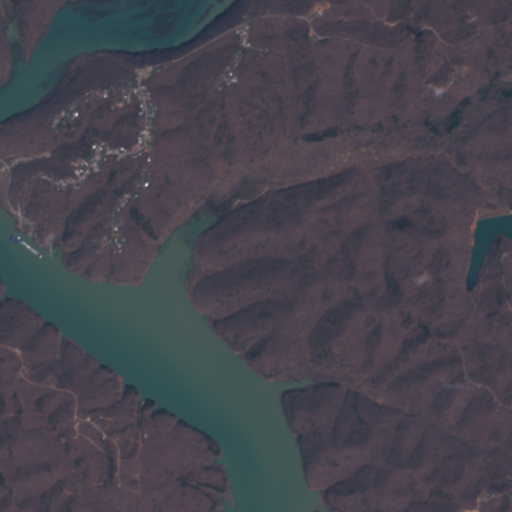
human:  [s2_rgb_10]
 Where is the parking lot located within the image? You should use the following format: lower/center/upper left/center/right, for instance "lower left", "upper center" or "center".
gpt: The parking lot is located in the center left of the image.
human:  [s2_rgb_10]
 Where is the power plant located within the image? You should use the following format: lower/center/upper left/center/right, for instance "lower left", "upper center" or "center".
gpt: There is no power plant in the image.